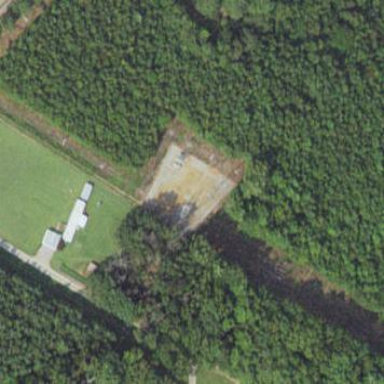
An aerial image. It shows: There is distribution substation enclosed by fence.